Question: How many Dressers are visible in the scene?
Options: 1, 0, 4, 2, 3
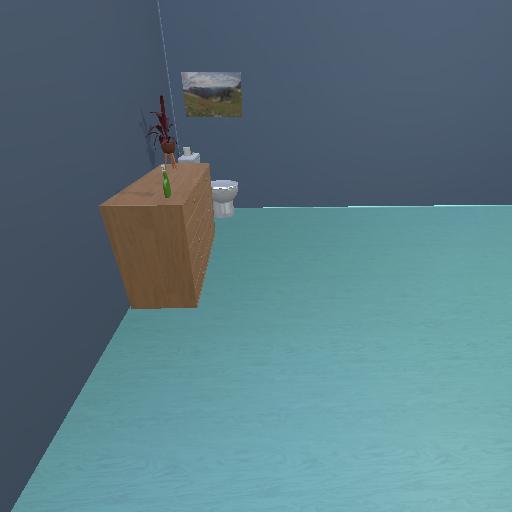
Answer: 1